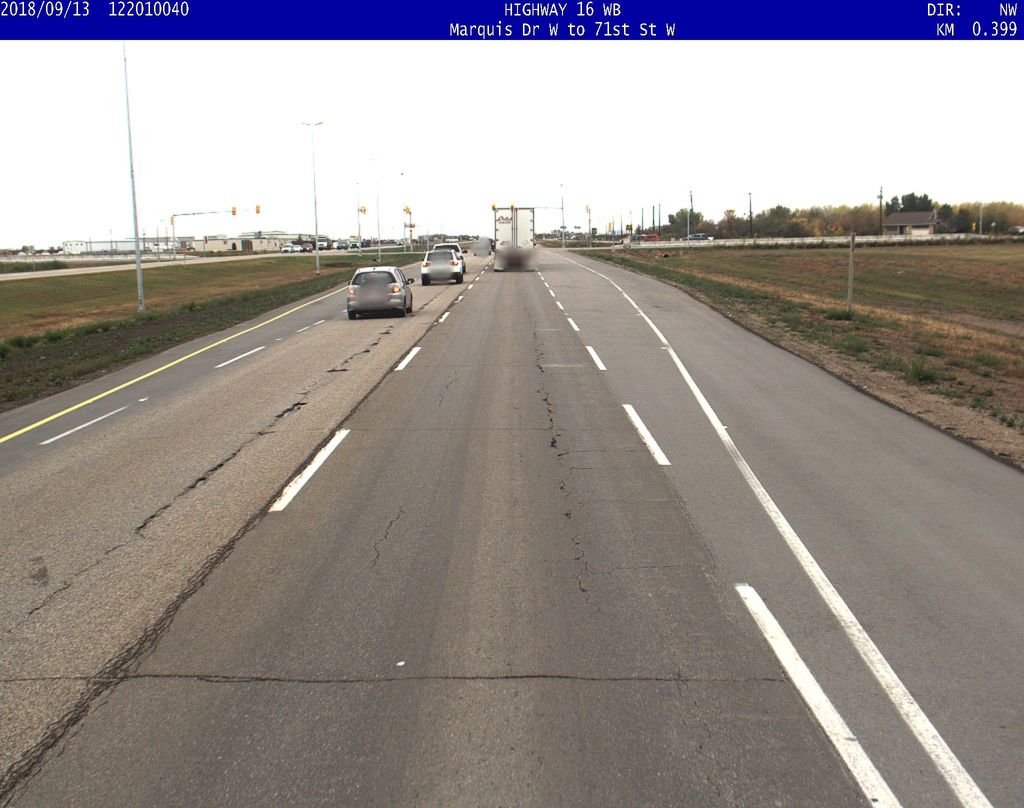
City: saskatoon